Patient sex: F
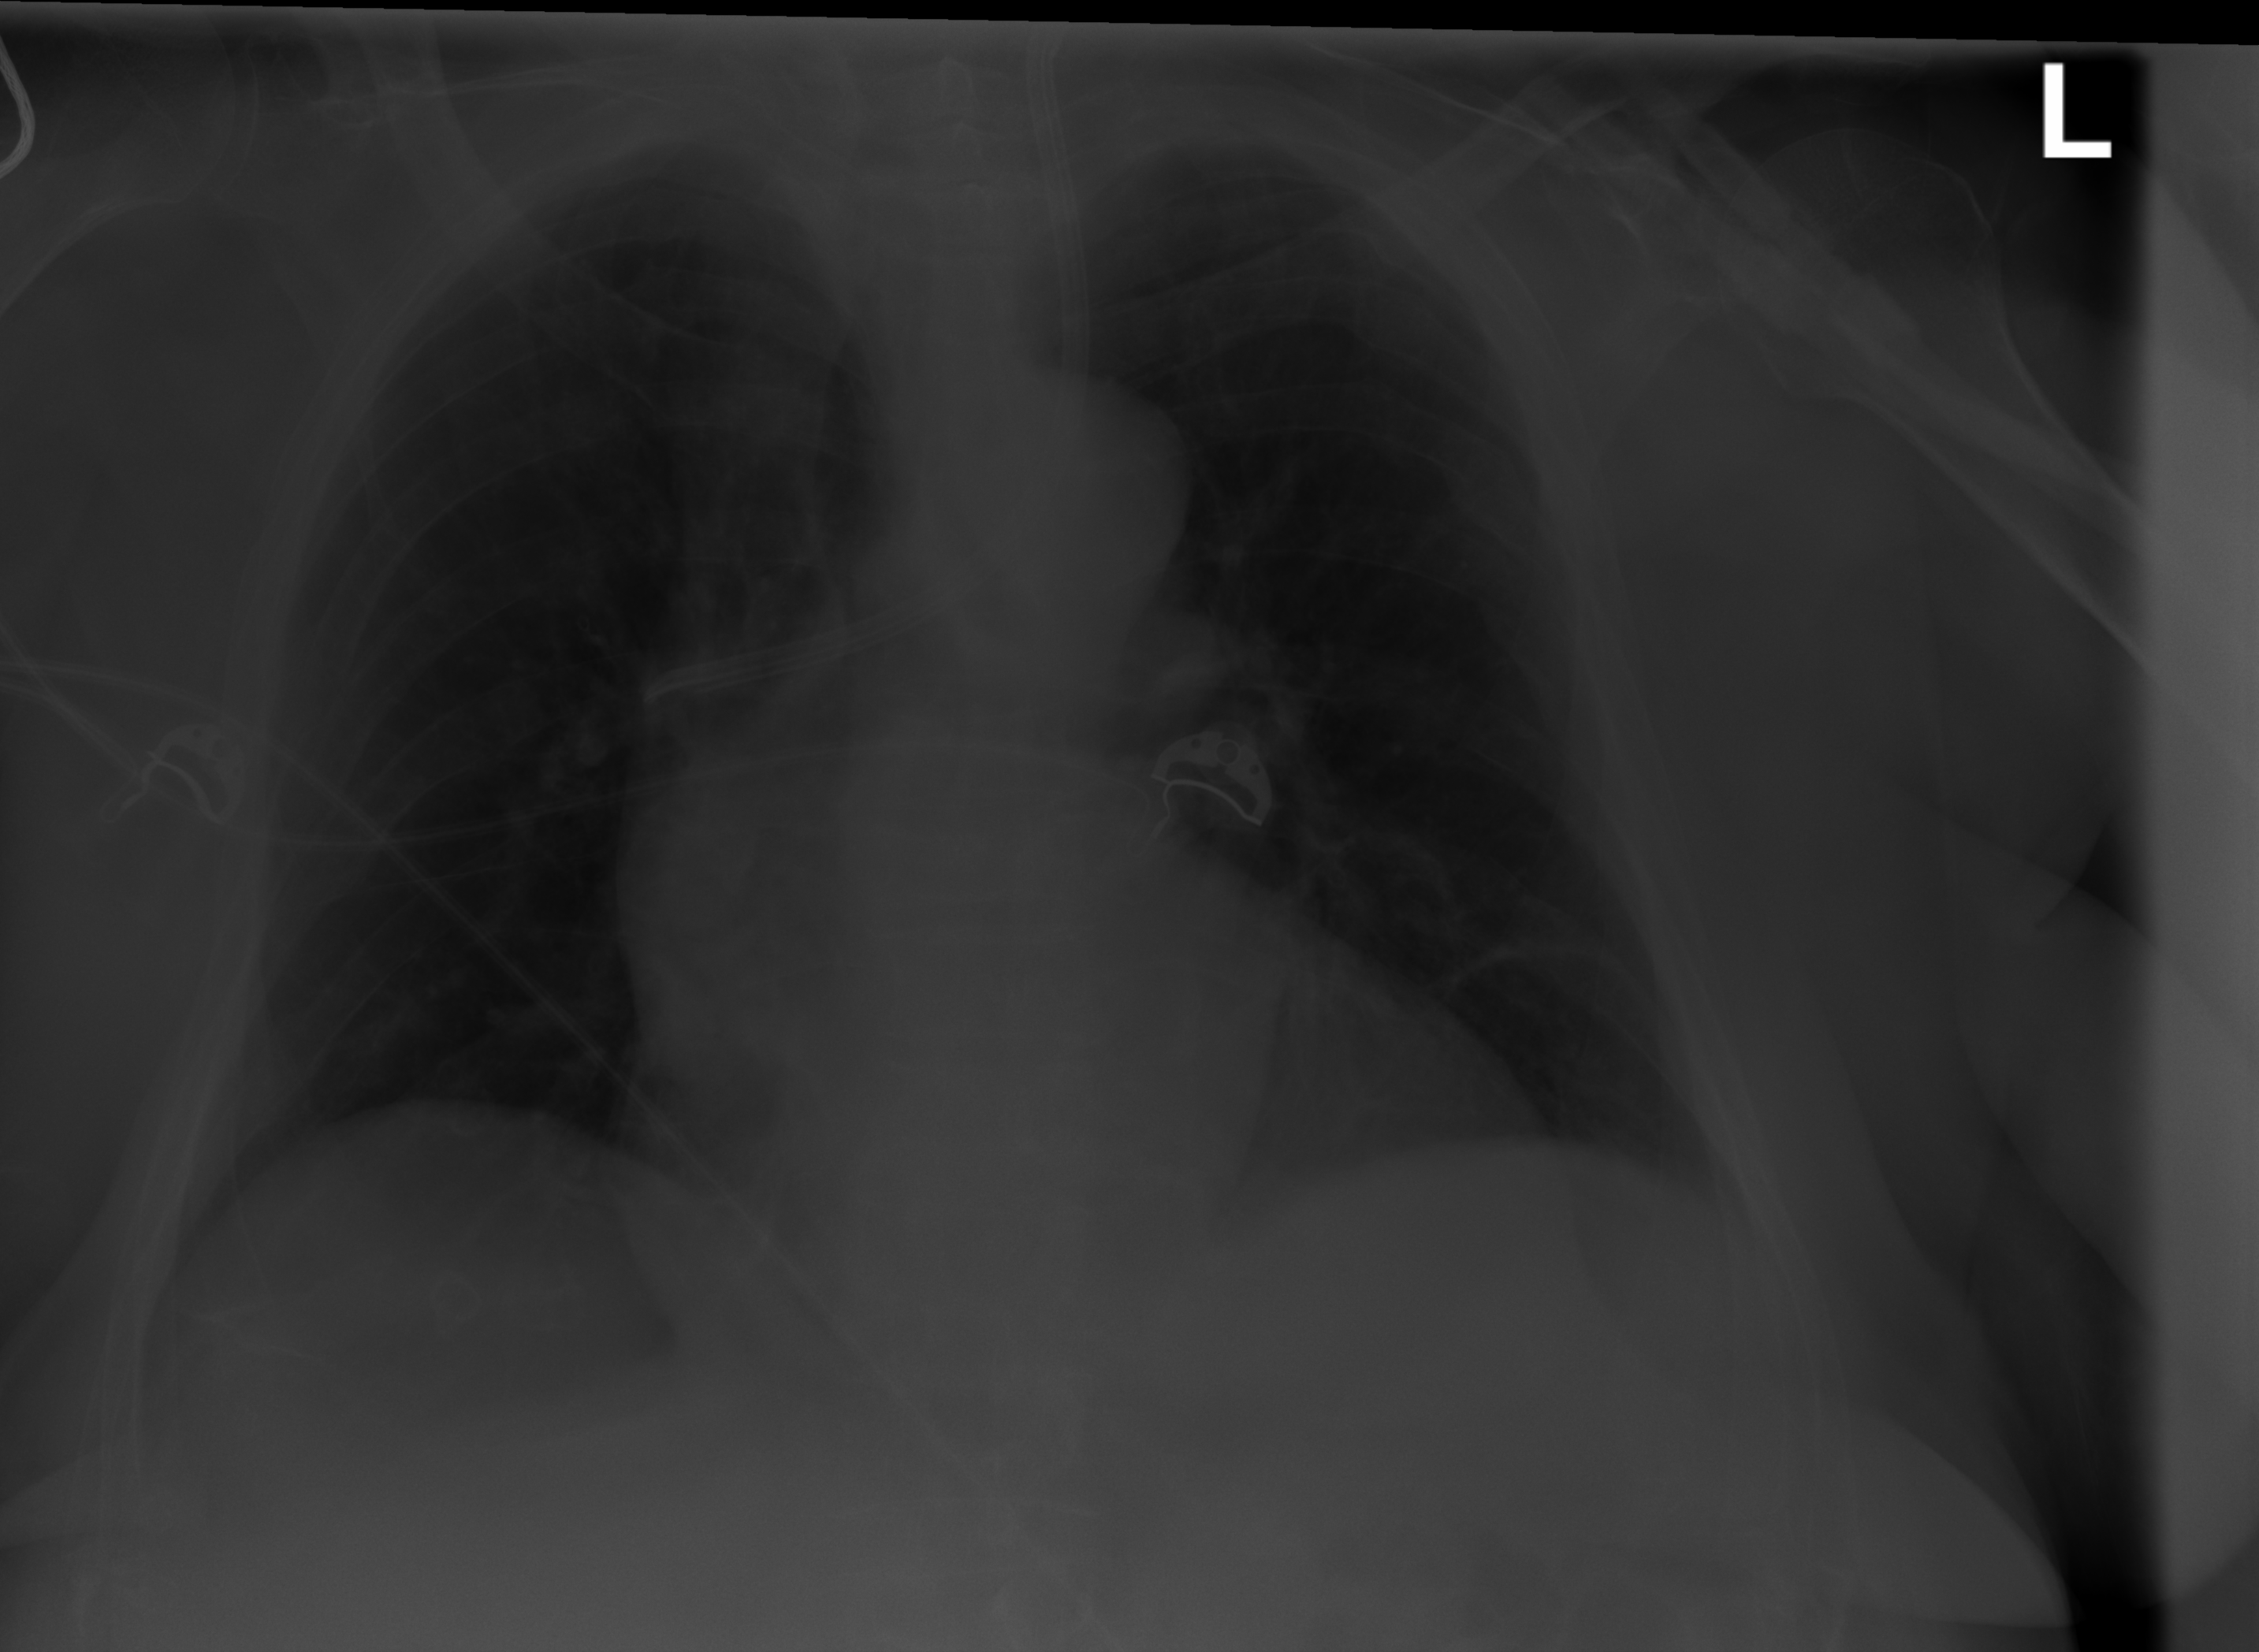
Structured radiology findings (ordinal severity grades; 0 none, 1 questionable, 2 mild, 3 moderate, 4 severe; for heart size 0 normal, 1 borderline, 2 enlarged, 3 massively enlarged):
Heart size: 2
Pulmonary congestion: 0
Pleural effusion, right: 0
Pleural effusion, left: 0
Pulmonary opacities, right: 0
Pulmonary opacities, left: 0
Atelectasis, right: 0
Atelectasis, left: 2